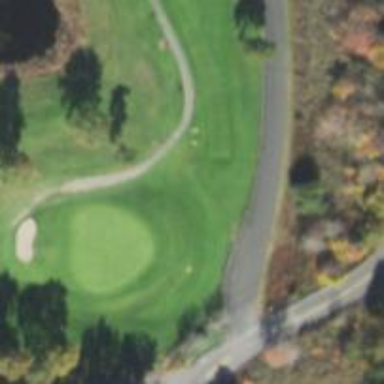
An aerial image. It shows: Path for both road and golf.